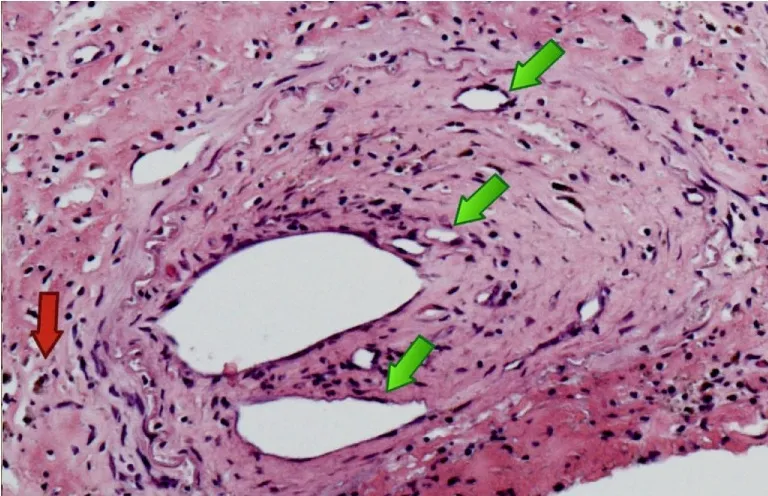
Anterior spinal artery at a different cervical level again showing recanalization with multiple new channels [green arrows] with hemosiderin deposition [red arrow].
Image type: pathology (h&e)